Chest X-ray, PA view. Patient: 55 years old, sex F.
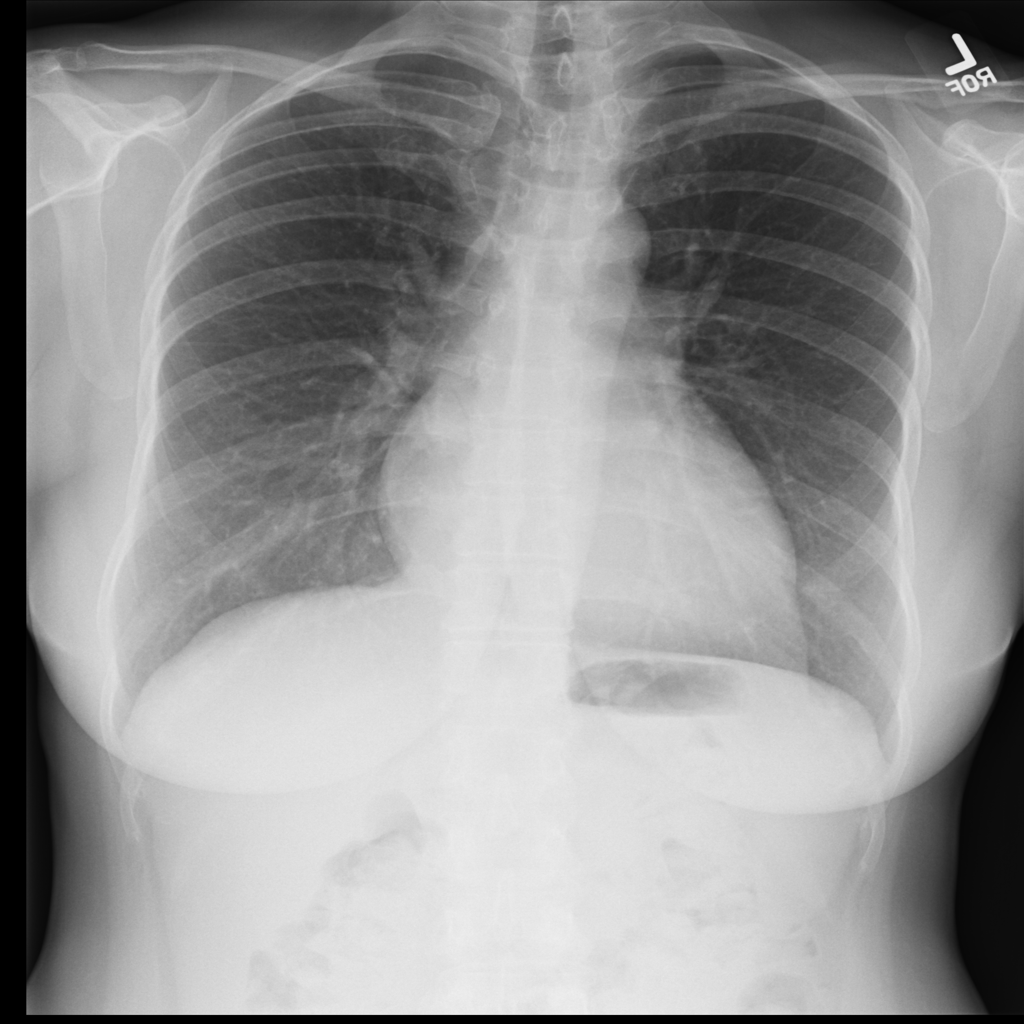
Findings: No Finding